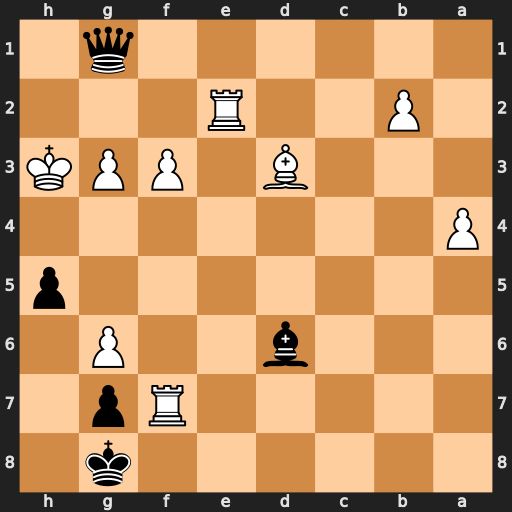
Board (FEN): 6k1/5Rp1/3b2P1/7p/P7/3B1PPK/1P2R3/6q1
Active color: b
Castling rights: -
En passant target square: -
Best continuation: Qxg3#